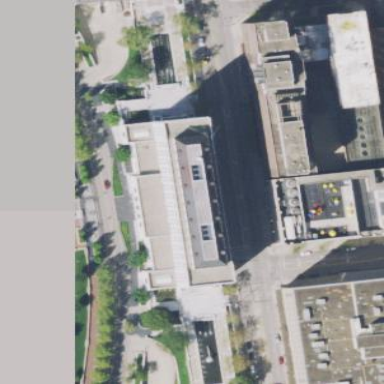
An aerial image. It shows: Public building that serves as courthouse.